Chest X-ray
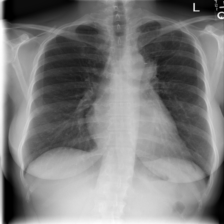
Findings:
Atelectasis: negative
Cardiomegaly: negative
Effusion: negative
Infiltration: negative
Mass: negative
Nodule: negative
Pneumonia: negative
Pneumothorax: negative
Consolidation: negative
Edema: negative
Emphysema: negative
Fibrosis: positive
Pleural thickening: negative
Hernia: negative